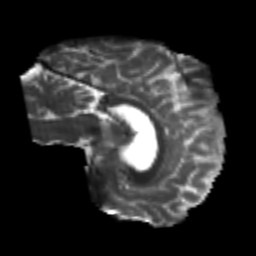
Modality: T2w
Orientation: sagittal
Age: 21
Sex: male
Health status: healthy
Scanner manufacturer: philips
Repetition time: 7.386 s
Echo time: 0.08599 s